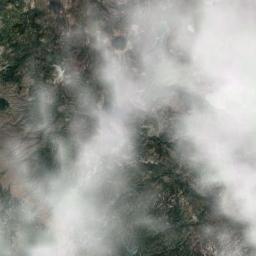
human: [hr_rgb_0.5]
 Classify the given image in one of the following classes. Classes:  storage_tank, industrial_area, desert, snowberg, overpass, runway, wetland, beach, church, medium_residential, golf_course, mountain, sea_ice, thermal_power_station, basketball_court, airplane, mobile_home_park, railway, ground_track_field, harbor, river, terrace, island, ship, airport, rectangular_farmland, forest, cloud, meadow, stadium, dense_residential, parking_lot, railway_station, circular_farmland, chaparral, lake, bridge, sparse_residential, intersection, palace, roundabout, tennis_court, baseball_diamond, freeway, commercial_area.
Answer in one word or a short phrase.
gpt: cloud